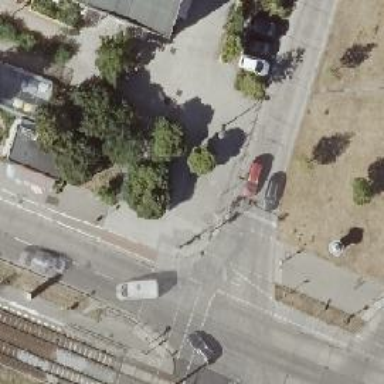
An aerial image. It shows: Road with traffic signals.